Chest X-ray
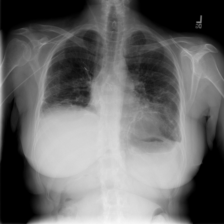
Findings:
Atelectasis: negative
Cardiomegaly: negative
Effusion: negative
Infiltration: negative
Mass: negative
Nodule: negative
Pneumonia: negative
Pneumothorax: negative
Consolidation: negative
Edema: negative
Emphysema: negative
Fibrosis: negative
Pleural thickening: negative
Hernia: negative